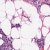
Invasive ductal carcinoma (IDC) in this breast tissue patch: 1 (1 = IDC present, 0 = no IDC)